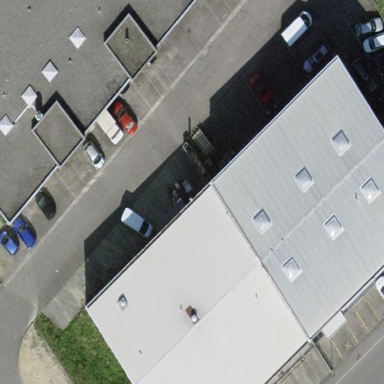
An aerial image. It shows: Retail building with gabled roof.